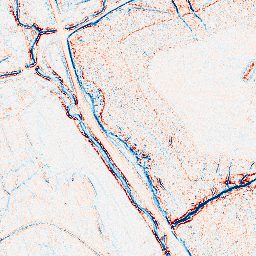
Category: edge_preserving
Decomposition family: anisotropic_diffusion
Decomposition parameters: iterations: 10
kappa: 50
gamma: 0.05
Upsampling method: bicubic
Upsampling parameters: scale: 2
Upsampling scale: 2